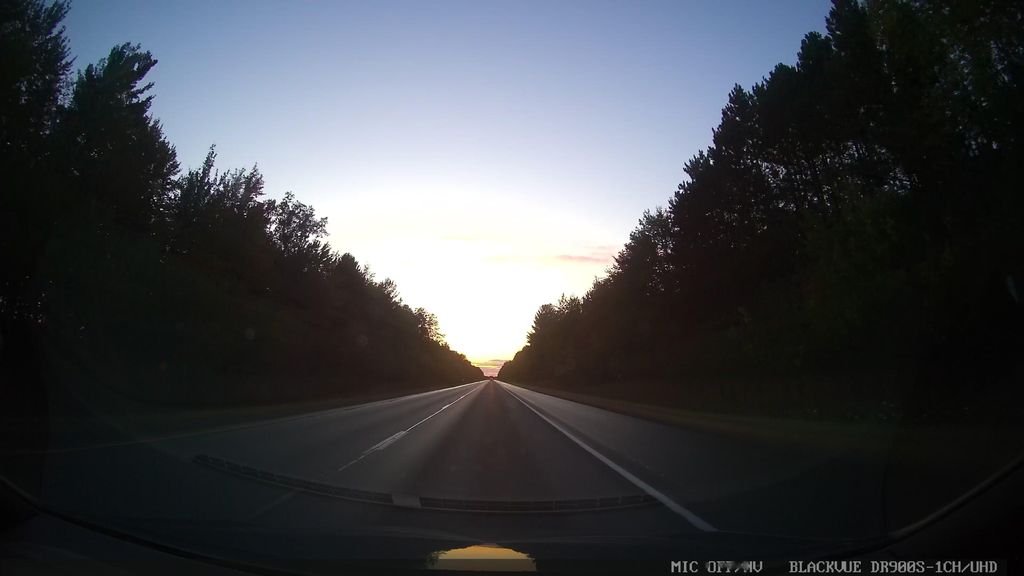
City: ottawa-gatineau